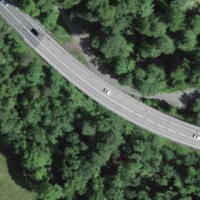
EUNIS habitat code: 41
Species observed at this site:
Heracleum sphondylium
Filipendula ulmaria